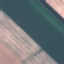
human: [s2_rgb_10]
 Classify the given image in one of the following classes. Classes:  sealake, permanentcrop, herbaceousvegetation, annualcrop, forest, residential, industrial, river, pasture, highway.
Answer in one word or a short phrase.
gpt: AnnualCrop